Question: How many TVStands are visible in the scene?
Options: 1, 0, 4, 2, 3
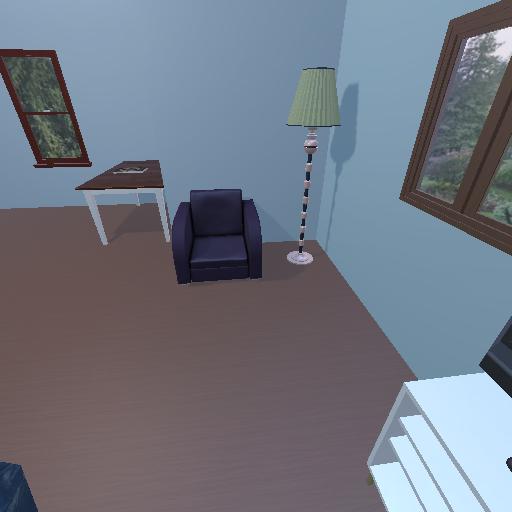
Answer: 1